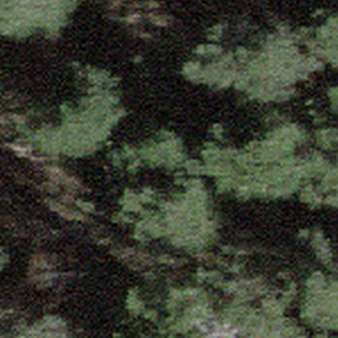
Label: other